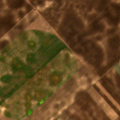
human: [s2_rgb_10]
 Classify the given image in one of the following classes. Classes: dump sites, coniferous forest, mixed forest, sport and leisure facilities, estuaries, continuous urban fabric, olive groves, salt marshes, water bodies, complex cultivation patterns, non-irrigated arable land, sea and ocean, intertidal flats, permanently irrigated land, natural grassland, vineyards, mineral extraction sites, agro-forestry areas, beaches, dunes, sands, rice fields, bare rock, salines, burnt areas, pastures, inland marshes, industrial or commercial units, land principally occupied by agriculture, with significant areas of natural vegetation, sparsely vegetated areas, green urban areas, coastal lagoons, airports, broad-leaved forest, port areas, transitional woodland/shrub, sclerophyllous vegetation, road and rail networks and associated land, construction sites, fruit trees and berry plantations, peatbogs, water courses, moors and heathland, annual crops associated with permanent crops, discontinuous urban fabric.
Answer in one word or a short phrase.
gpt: non-irrigated arable land